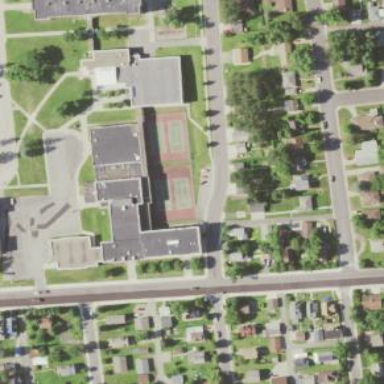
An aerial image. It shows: School building.